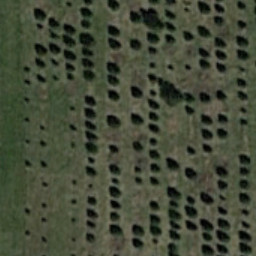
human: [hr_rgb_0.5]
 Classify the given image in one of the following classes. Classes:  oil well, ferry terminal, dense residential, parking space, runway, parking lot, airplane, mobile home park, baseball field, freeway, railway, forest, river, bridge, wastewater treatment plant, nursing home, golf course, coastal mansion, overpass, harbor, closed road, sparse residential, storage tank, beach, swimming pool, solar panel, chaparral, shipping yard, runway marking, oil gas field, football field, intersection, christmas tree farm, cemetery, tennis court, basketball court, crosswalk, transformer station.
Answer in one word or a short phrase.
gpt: christmas tree farm